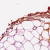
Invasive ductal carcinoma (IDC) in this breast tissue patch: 0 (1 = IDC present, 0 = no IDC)